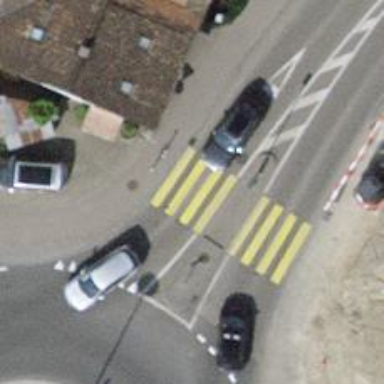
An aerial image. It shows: Uncontrolled crossing with pedestrian island.